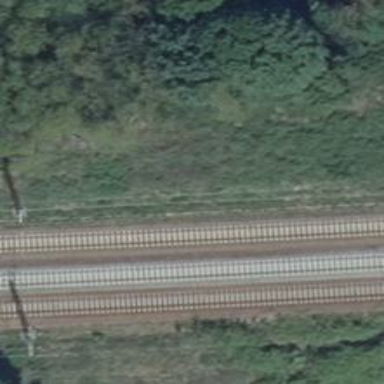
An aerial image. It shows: Abandoned railway.